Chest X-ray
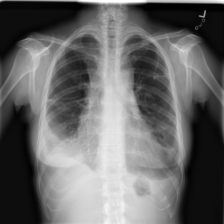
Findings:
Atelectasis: negative
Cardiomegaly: negative
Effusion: negative
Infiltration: negative
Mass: negative
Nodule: negative
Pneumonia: negative
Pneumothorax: negative
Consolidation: negative
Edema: negative
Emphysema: negative
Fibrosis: negative
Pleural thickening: negative
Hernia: negative